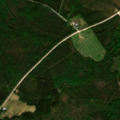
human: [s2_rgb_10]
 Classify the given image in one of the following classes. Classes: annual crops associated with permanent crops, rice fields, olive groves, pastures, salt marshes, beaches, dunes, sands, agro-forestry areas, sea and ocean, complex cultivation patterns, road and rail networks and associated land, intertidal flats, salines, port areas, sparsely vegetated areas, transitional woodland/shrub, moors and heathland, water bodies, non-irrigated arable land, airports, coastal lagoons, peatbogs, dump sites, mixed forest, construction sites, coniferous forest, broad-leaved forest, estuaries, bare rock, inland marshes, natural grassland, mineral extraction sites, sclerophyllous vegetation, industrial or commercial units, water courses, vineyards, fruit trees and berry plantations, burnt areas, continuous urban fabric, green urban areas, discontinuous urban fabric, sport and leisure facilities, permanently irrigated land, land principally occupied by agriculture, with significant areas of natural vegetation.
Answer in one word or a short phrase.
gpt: coniferous forest, mixed forest, transitional woodland/shrub